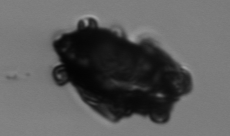
Label: Delphineis